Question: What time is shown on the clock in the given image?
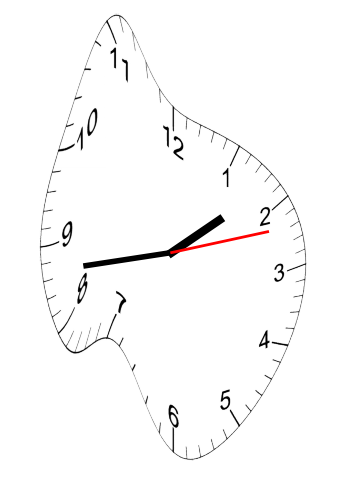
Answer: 01:43:12